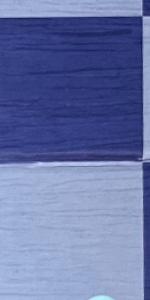
Label: Empty